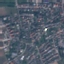
Land use / land cover: Residential